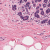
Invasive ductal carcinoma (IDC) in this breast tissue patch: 0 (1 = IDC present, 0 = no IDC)